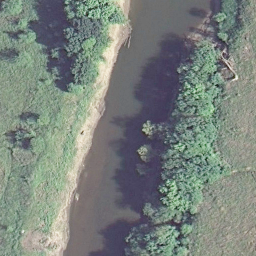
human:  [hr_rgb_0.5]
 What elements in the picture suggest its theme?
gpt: river